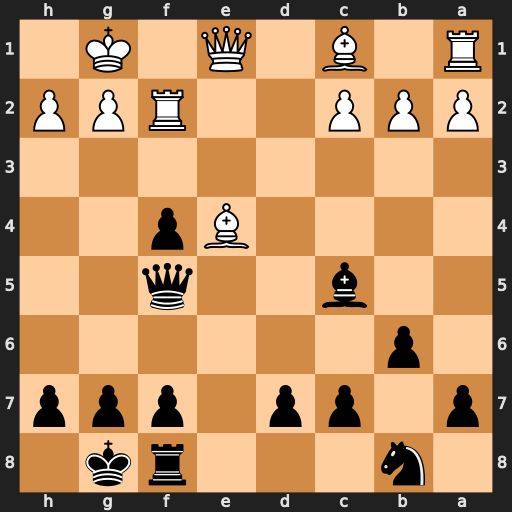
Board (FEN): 1n3rk1/p1pp1ppp/1p6/2b2q2/4Bp2/8/PPP2RPP/R1B1Q1K1
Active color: b
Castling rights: -
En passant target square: -
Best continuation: Re8 Kf1 Rxe4